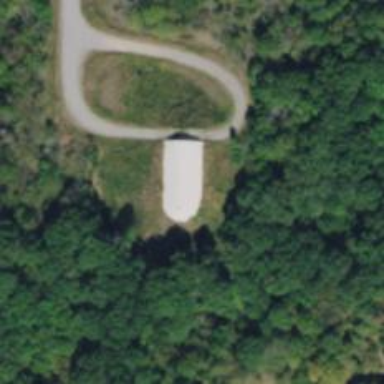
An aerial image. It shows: Military bunker.